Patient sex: F
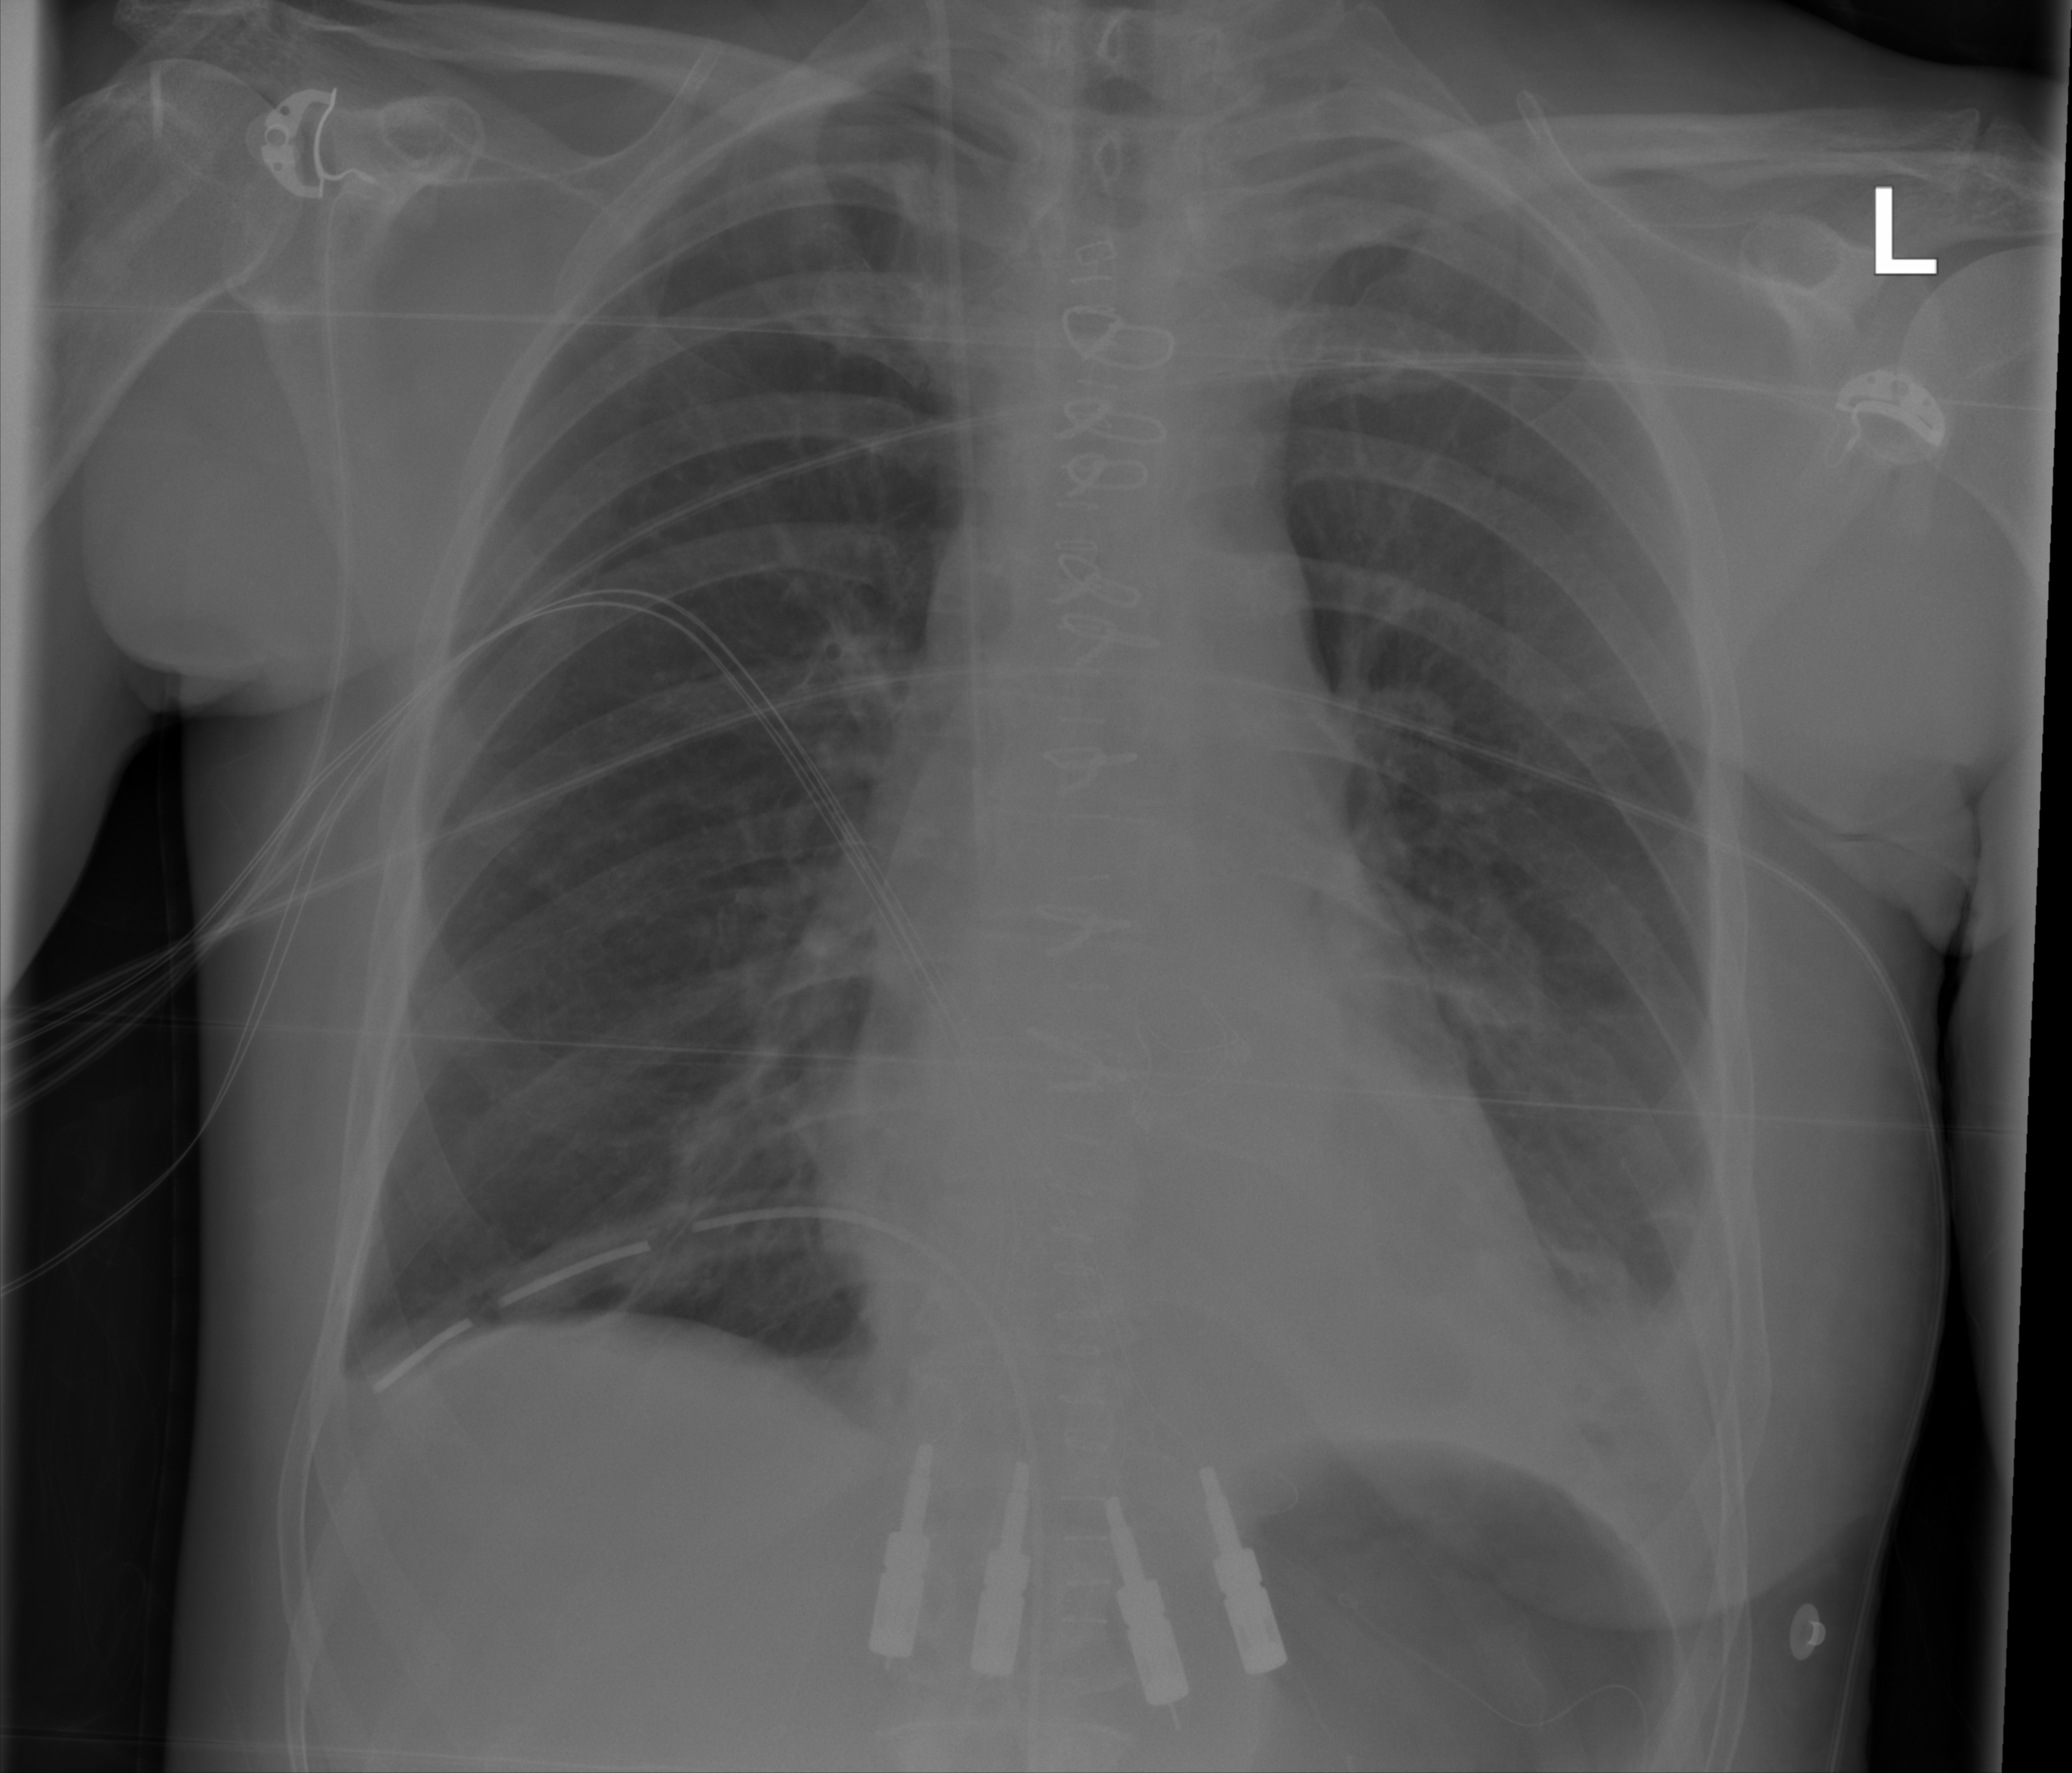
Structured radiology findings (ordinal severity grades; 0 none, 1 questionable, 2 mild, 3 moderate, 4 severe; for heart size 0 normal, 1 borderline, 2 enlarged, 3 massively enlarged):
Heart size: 0
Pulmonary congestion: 0
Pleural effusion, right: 0
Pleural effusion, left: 2
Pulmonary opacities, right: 0
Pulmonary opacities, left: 0
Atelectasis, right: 0
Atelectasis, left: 2